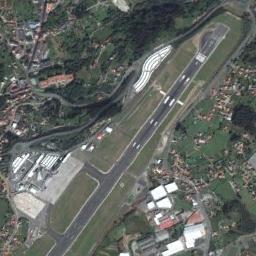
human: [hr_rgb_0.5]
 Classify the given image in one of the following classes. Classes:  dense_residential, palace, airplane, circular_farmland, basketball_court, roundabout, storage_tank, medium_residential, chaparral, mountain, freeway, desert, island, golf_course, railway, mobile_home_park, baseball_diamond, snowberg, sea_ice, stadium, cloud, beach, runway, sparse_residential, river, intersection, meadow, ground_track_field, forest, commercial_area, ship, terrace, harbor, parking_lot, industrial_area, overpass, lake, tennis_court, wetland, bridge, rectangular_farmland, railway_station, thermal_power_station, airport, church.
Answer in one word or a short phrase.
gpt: airport